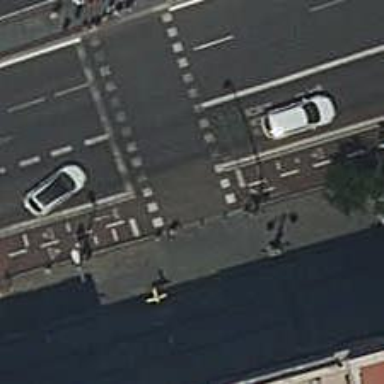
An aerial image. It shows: Kerb serving as barrier.